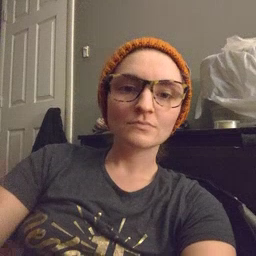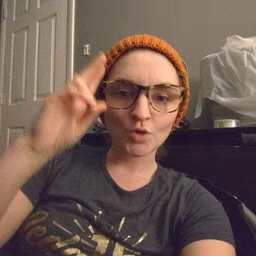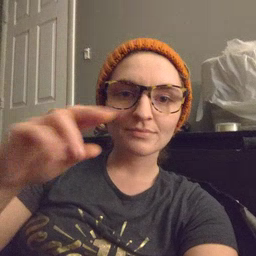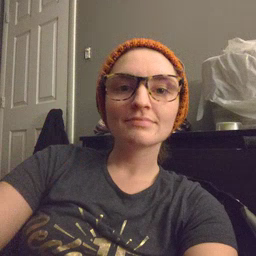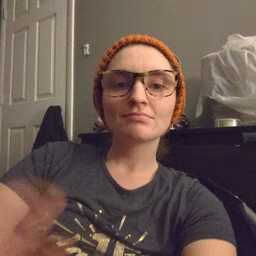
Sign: uncle